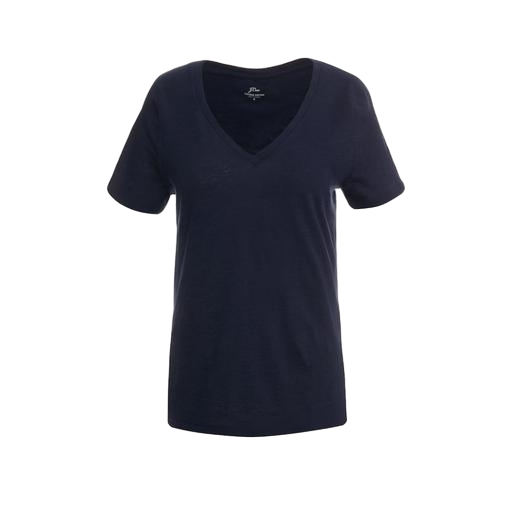
blue v-neck t-shirt only macy, v neck t-shirt slub, v-neck t-shirt, white background